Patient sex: M
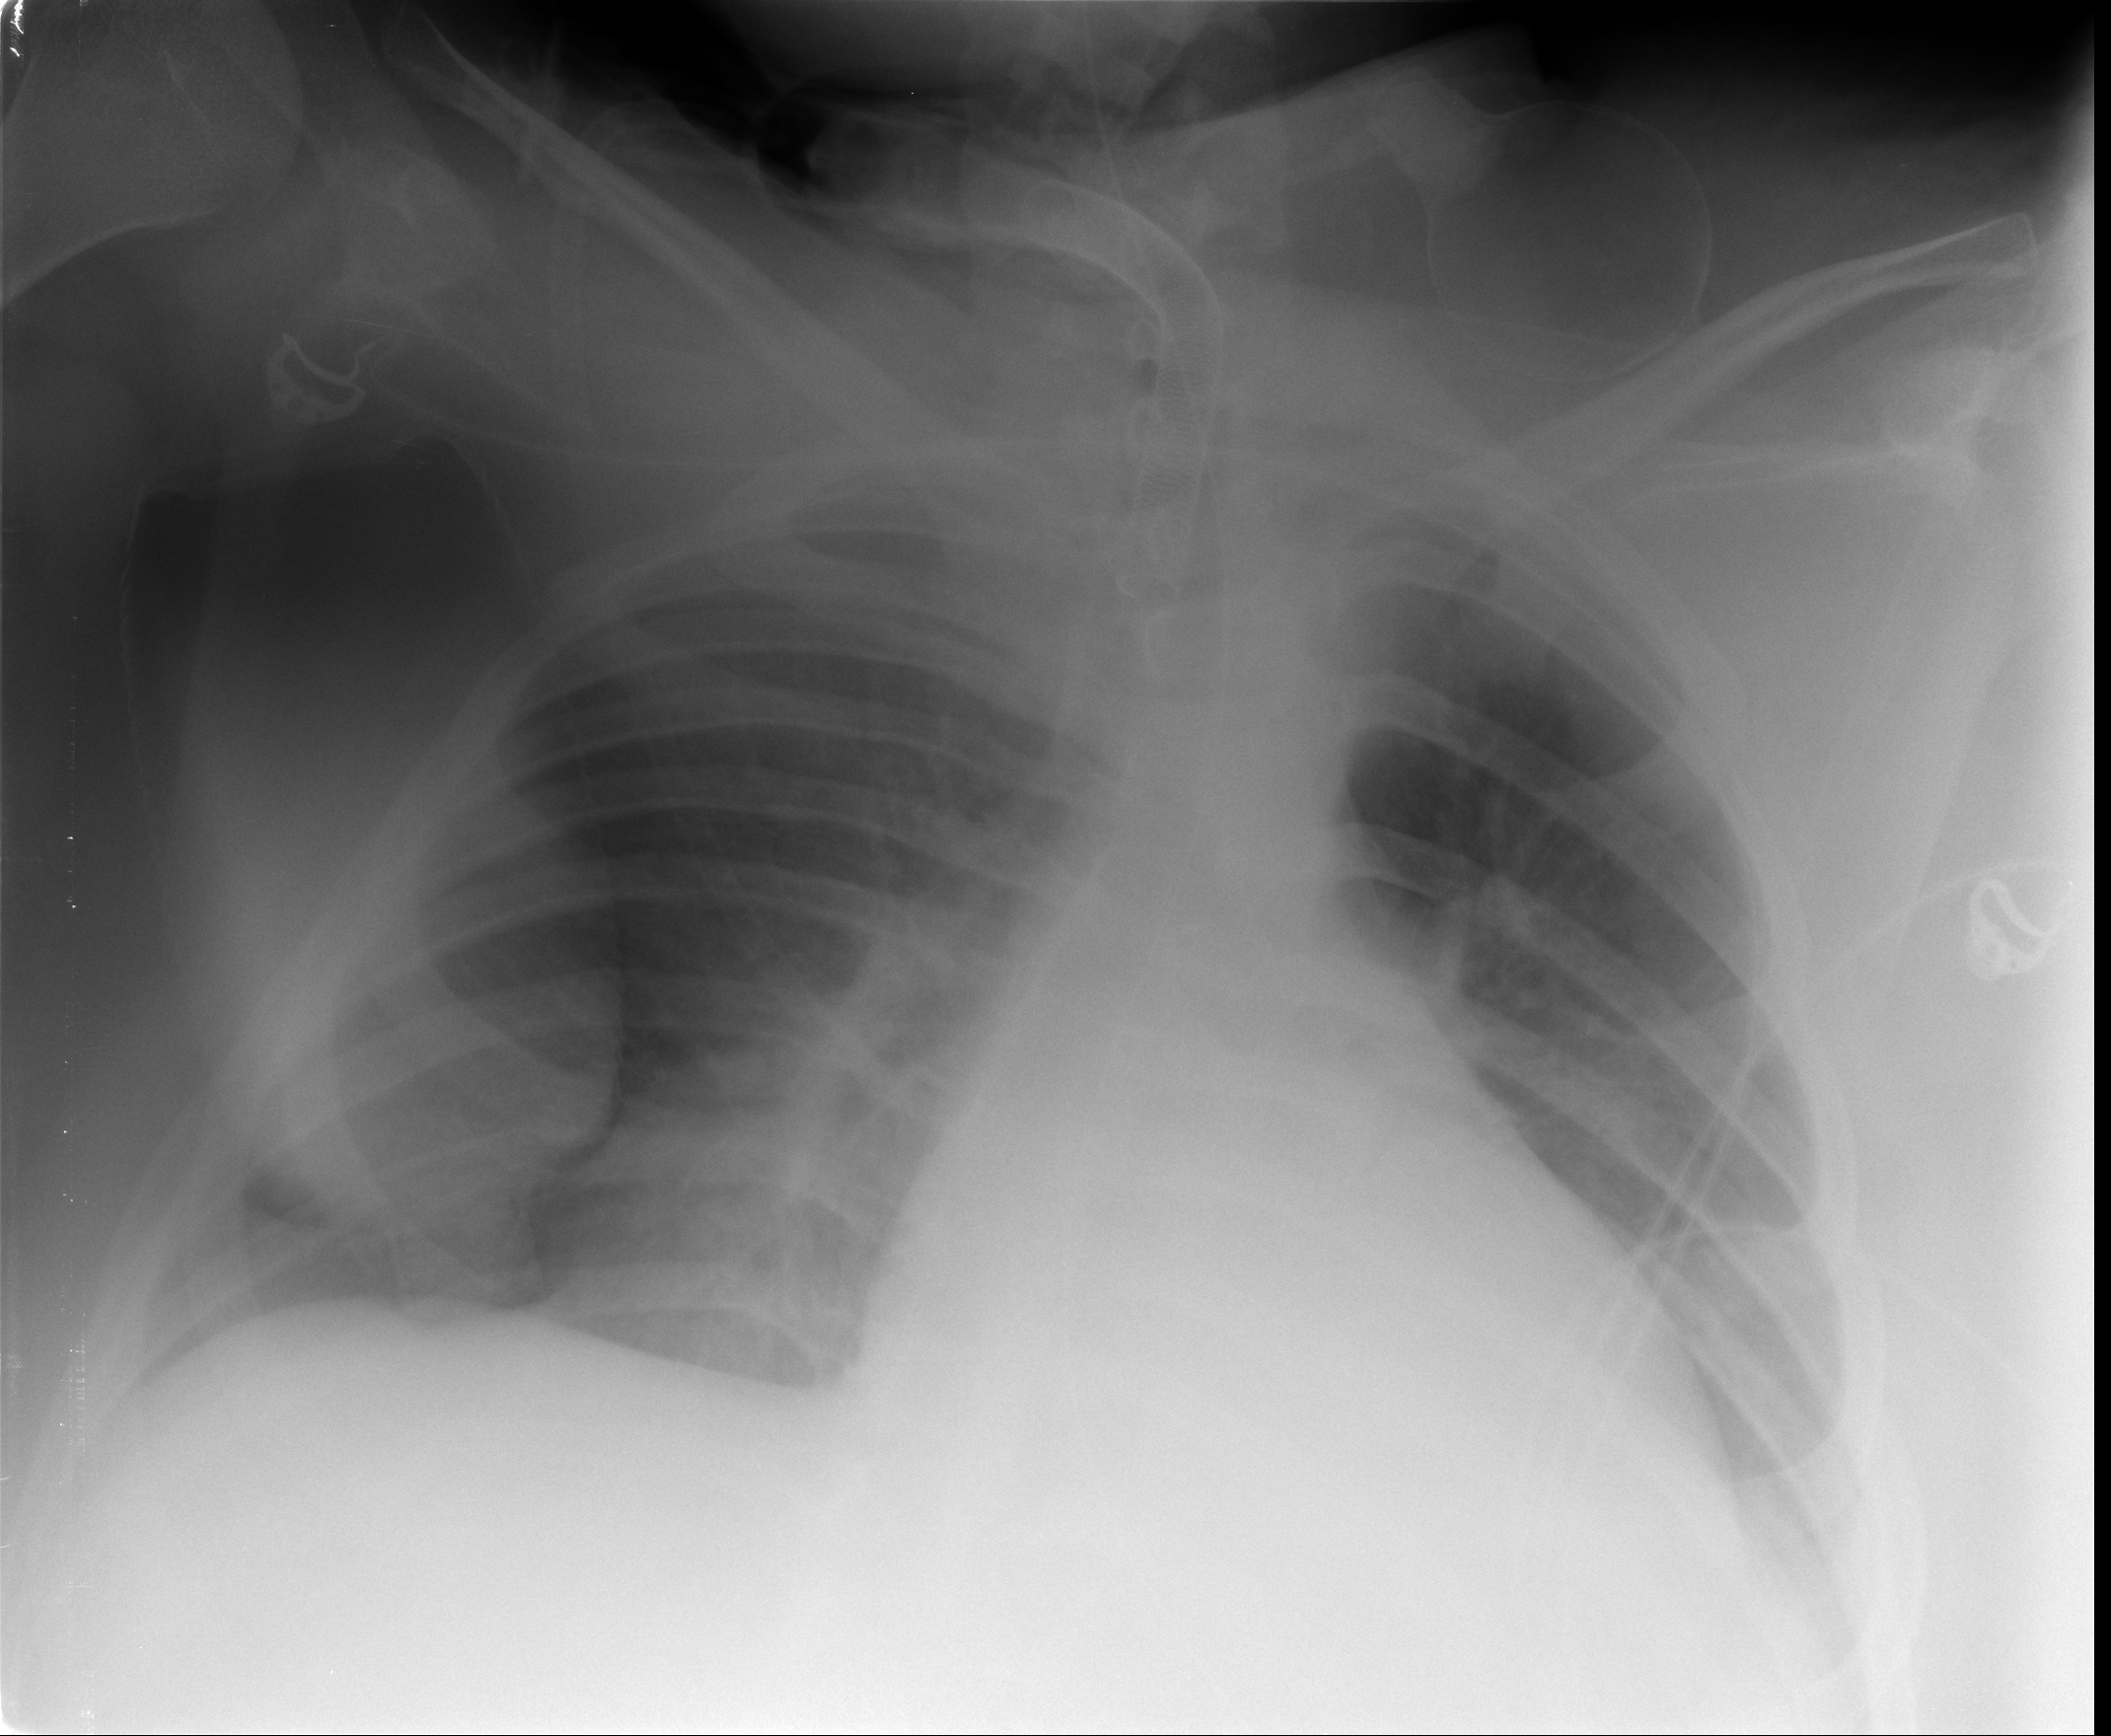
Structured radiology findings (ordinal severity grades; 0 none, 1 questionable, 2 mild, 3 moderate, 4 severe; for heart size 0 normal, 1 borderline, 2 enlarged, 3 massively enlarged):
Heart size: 2
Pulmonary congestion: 1
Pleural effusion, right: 0
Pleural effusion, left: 1
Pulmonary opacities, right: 1
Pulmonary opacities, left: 1
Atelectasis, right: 1
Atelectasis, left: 1